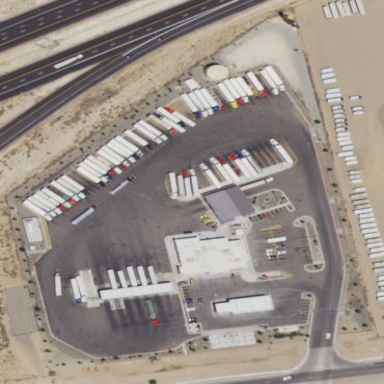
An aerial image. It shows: Retail area identified as truck stop.